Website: apple
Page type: orders-overview
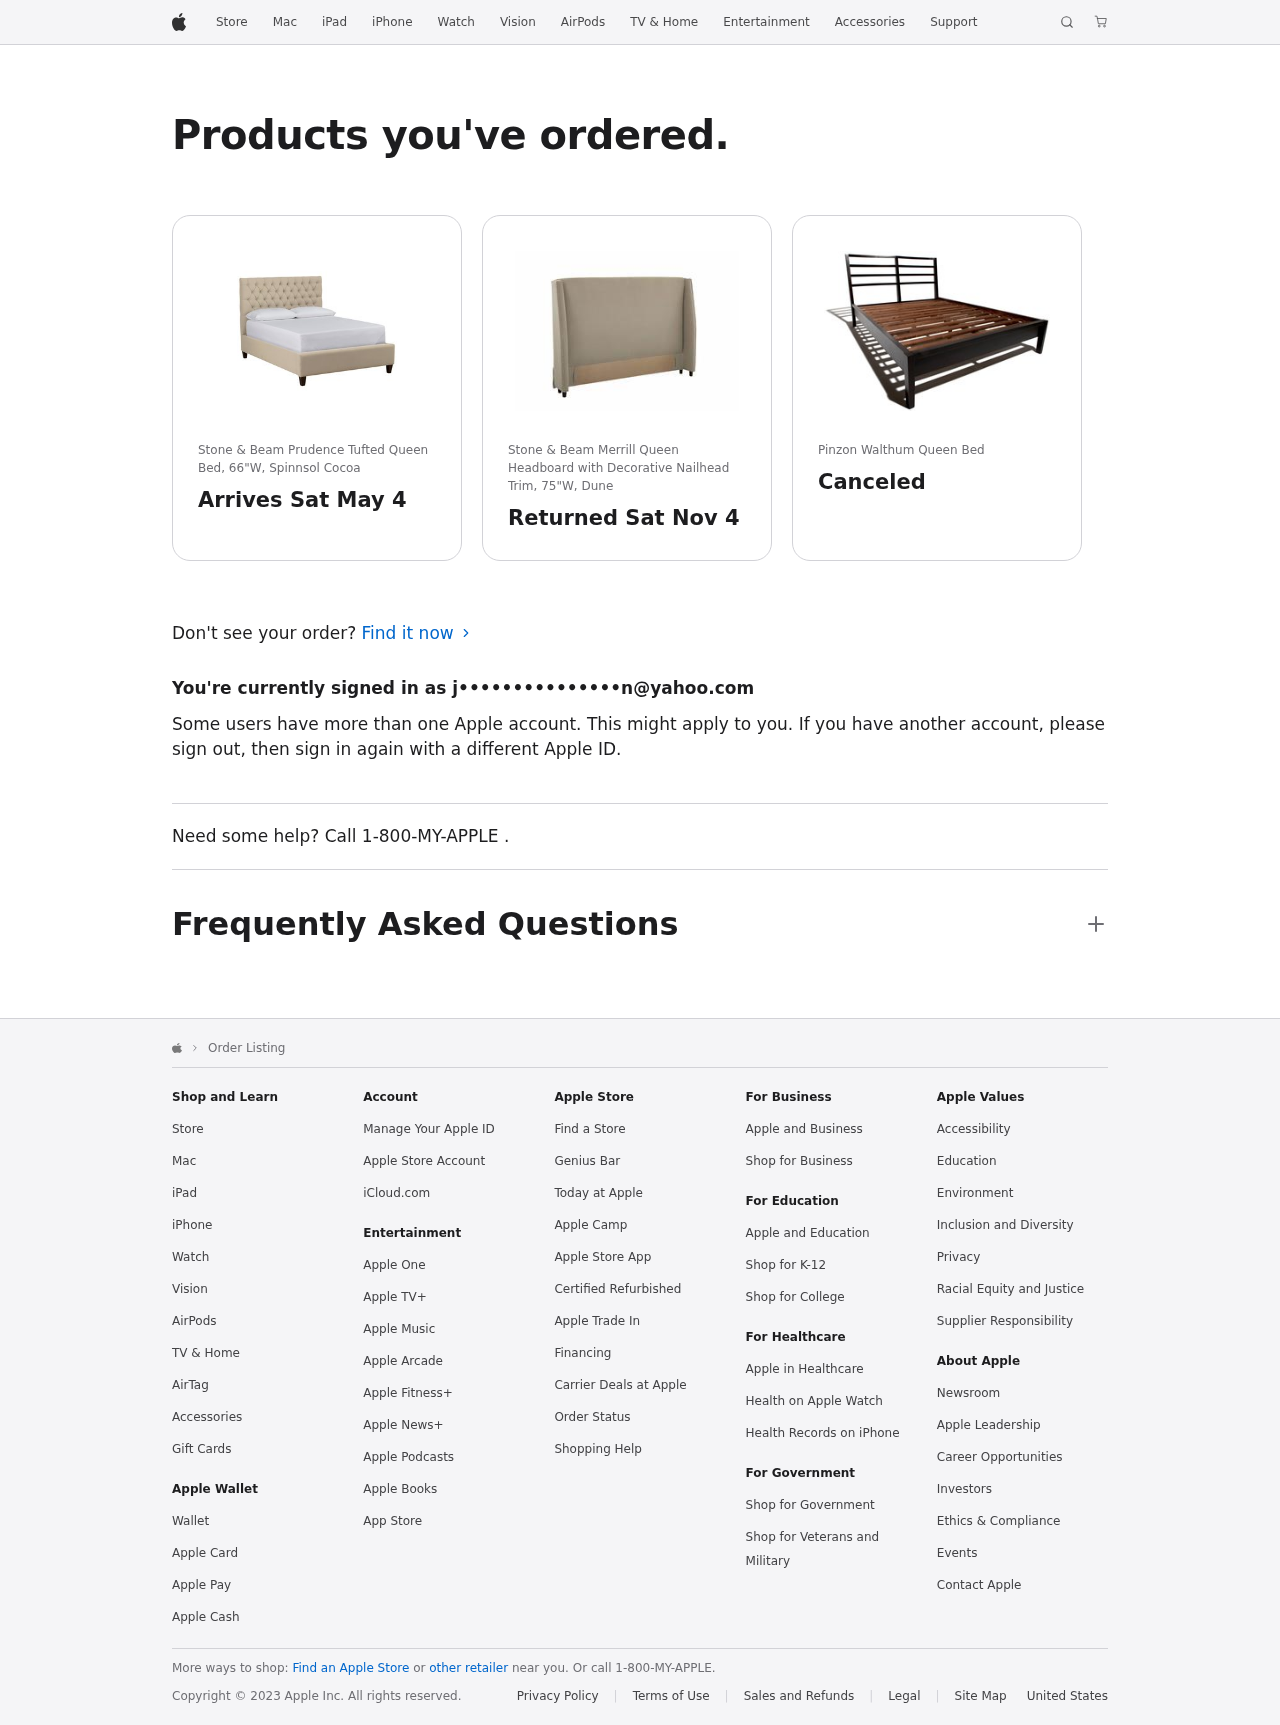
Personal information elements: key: PII_EMAIL
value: j•••••••••••••••n@yahoo.com
Product elements: key: PRODUCT1_NAME
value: Stone & Beam Prudence Tufted Queen Bed, 66"W, Spinnsol Cocoa
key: PRODUCT2_NAME
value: Stone & Beam Merrill Queen Headboard with Decorative Nailhead Trim, 75"W, Dune
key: PRODUCT3_NAME
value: Pinzon Walthum Queen Bed
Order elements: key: ORDER_DELIVERY_DATE
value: Sat May 4
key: ORDER_RETURN_BY_DATE
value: Sat Nov 4